Question: I am trying to set up openCV (installed with homebrew) on my mac and ran the following the command.
'''
g++ $(pkg-config --cflags --libs opencv) test.cpp -o Test& ./test
'''
However, I got this error:
'''
[1] 7834
dyld: Library not loaded: lib/libopencv_calib3d.2.4.dylib
Referenced from: /usr/local/Cellar/opencv/2.4.9/include/./test
Reason: image not found
Trace/BPT trap: 5
'''
I'm not sure what to do take care of this issue very novice to openCV and C++.
The following shows the file structure. The test.cpp file is 2nd from the right along with the picture. I don't see how the program isn't finding the file as the name and location seem to be correct.

test.cpp:
'''
#include "opencv2/highgui/highgui.hpp"
#include <iostream>
using namespace cv;
using namespace std;
int main( int argc, const char** argv )
{
cout << "test output line" << endl;
Mat img = imread("MyPic.JPG", CV_LOAD_IMAGE_UNCHANGED); //read the image data in the file "MyPic.JPG" and store it in 'img'
if (img.empty()) //check whether the image is loaded or not
{
cout << "Error : Image cannot be loaded..!!" << endl;
//system("pause"); //wait for a key press
return -1;
}
namedWindow("MyWindow", CV_WINDOW_AUTOSIZE); //create a window with the name "MyWindow"
imshow("MyWindow", img); //display the image which is stored in the 'img' in the "MyWindow" window
waitKey(0); //wait infinite time for a keypress
destroyWindow("MyWindow"); //destroy the window with the name, "MyWindow"
return 0;
}
'''
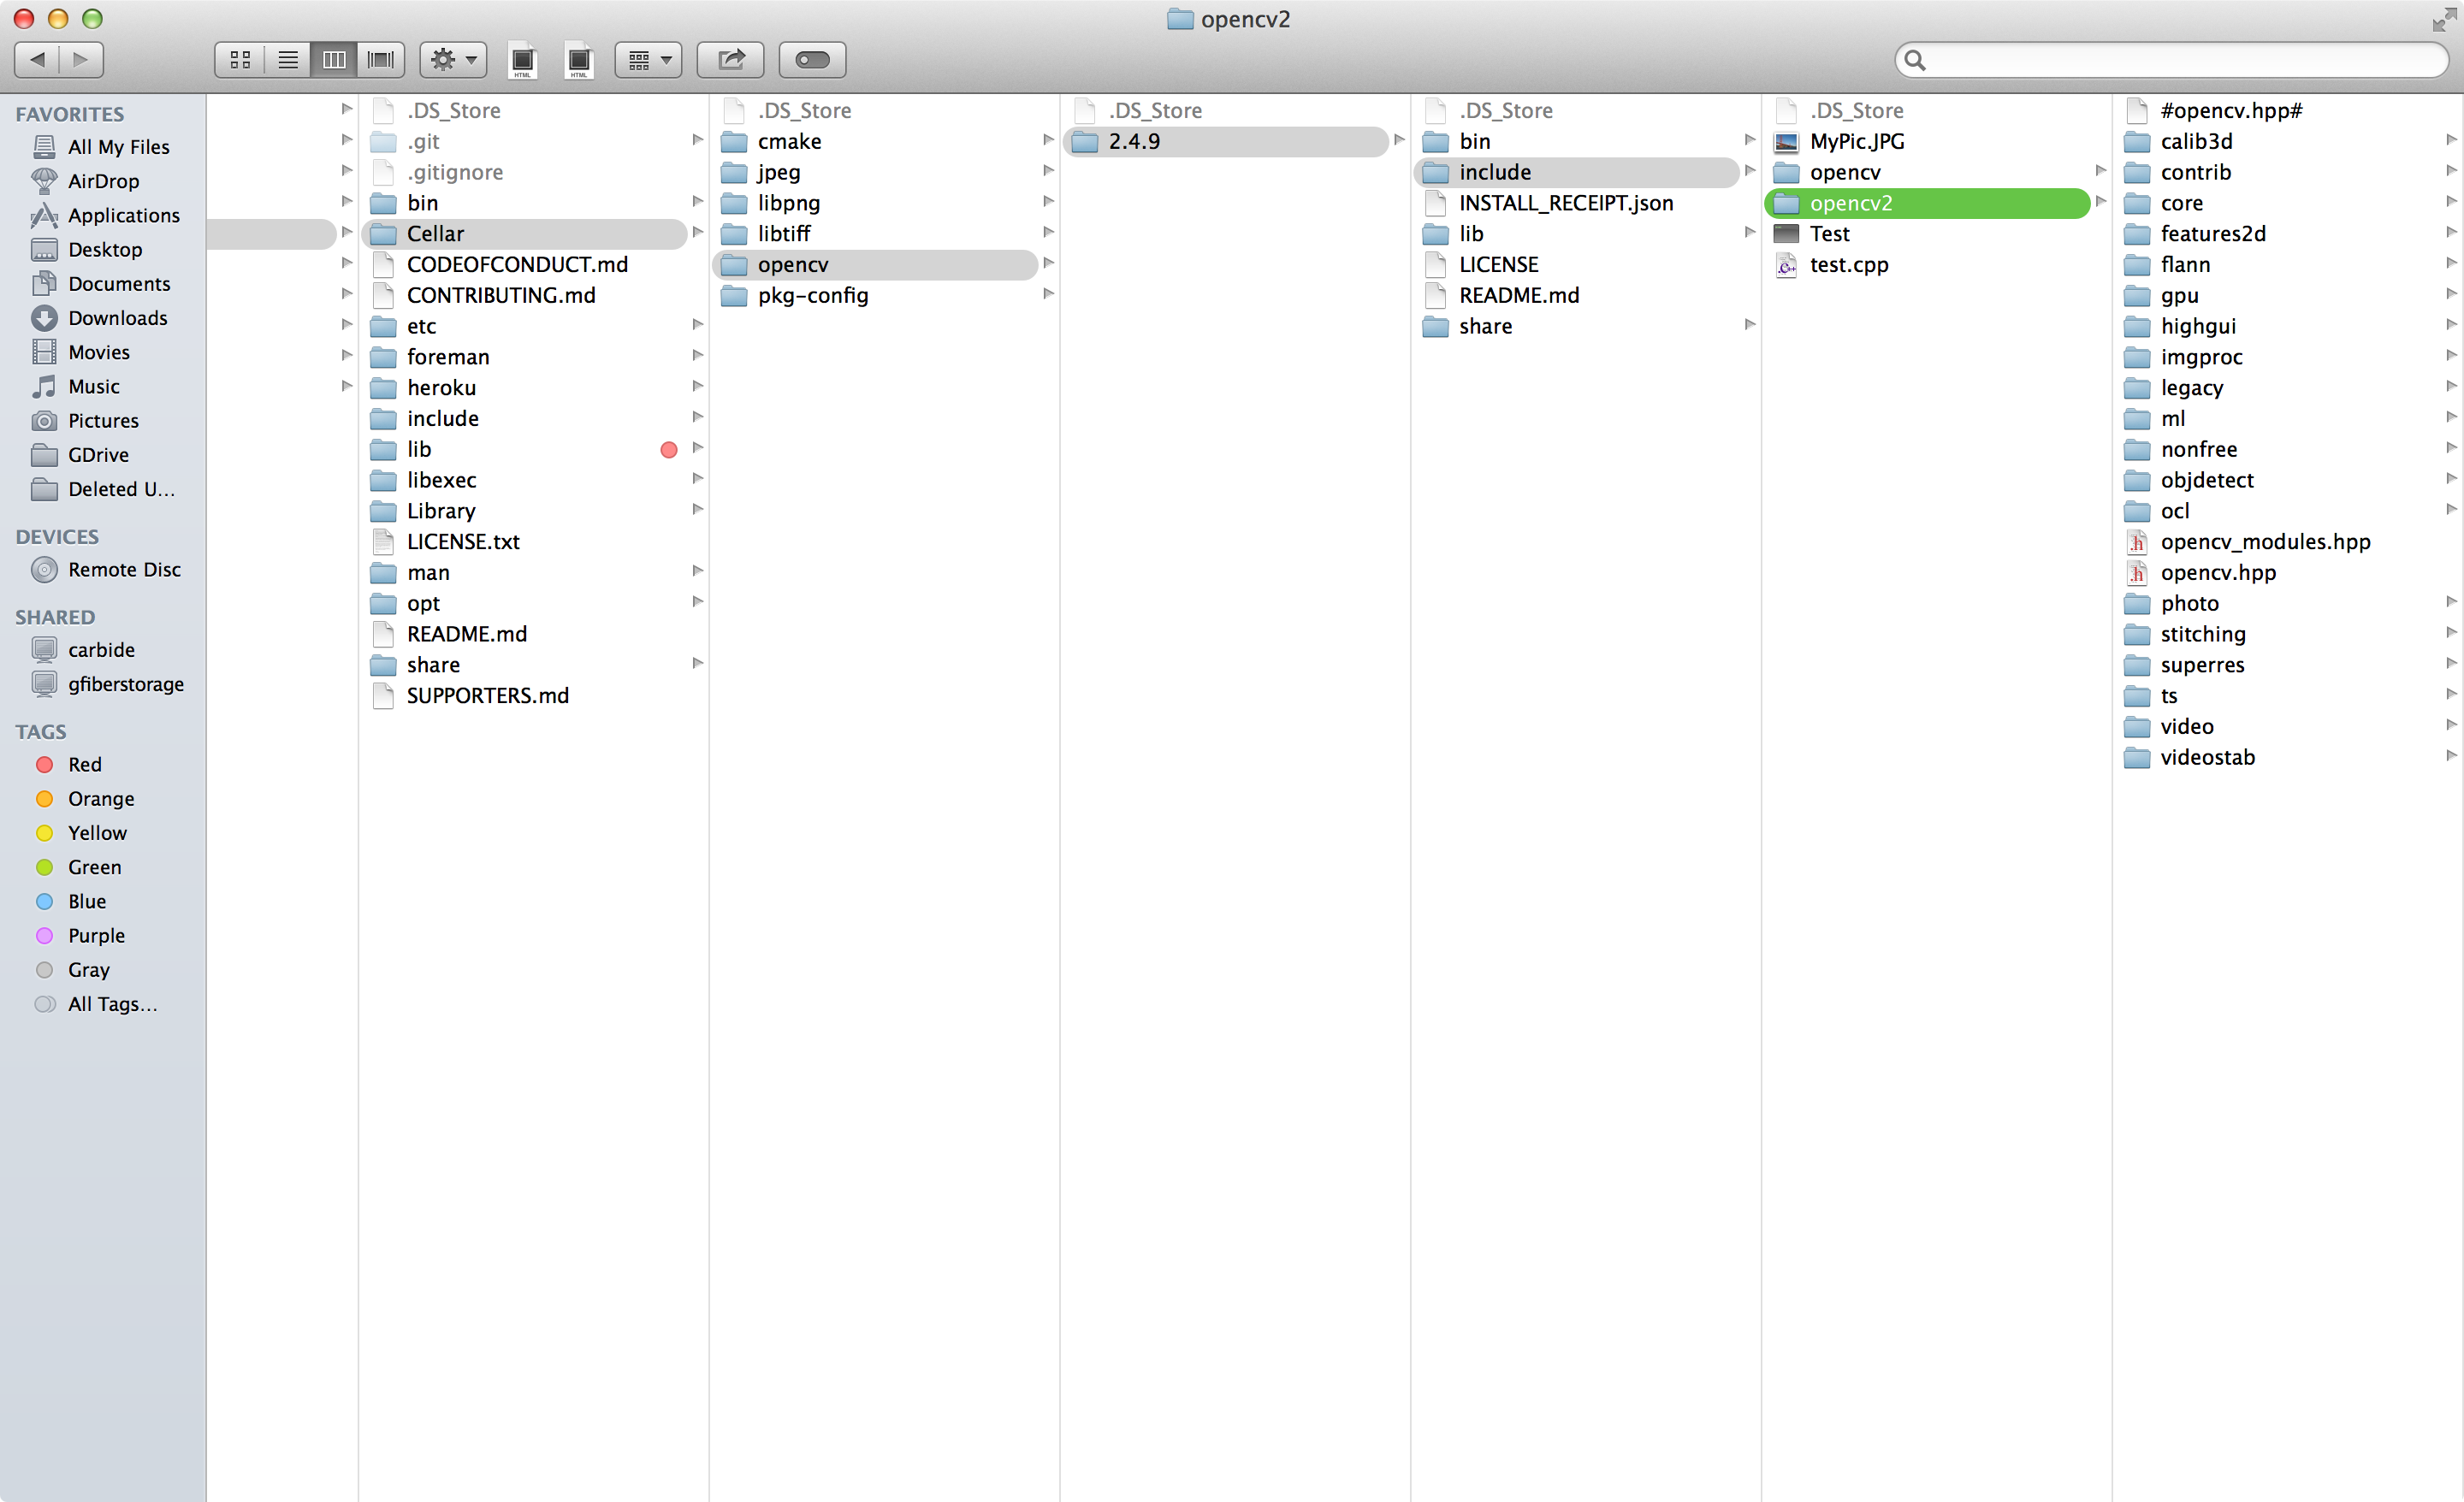
Answer: Figured it out. Took the .dylib files from '/usr/local/Cellar/opencv/2.4.9/lib' duplicated and pasted them into '/usr/lib'.